Field crop: tomato
Growth stage: 2
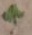
Species: solanum